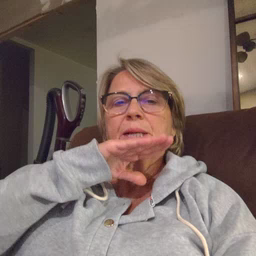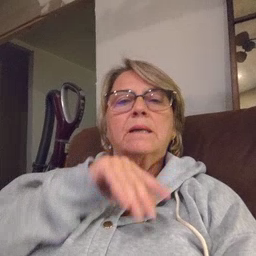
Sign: pig